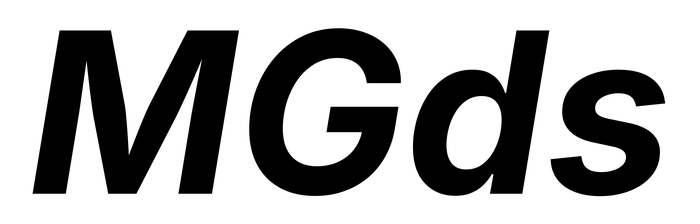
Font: Inter-Italic_Bold_Italic